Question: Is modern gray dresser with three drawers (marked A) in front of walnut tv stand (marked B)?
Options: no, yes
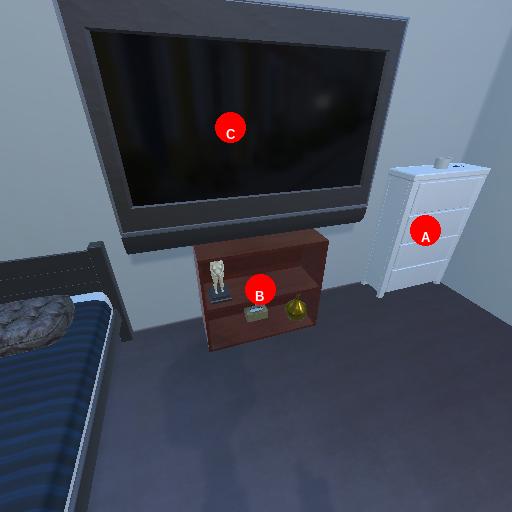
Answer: no